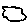
Label: cloud